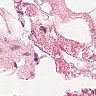
Metastatic tissue present: no